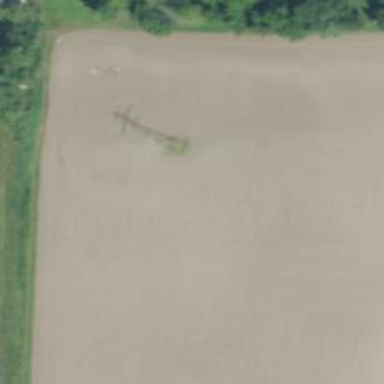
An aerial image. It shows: Lattice structure tower used for power transmission.